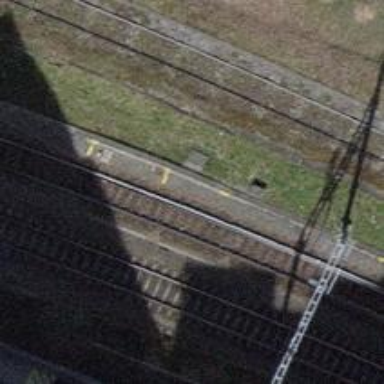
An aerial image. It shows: Single-track electrified railway with contact line.